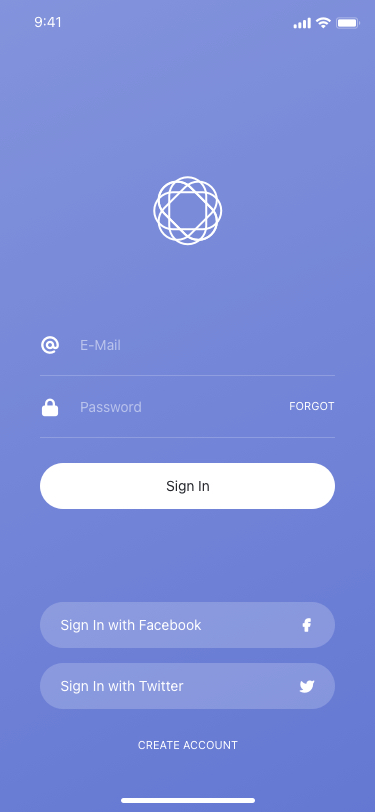
Text in this UI design:
Sign In with Facebook
Sign In with Twitter
CREATE ACCOUNT
FORGOT
Password
E-Mail